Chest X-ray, AP view. Patient: 31 years old, sex F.
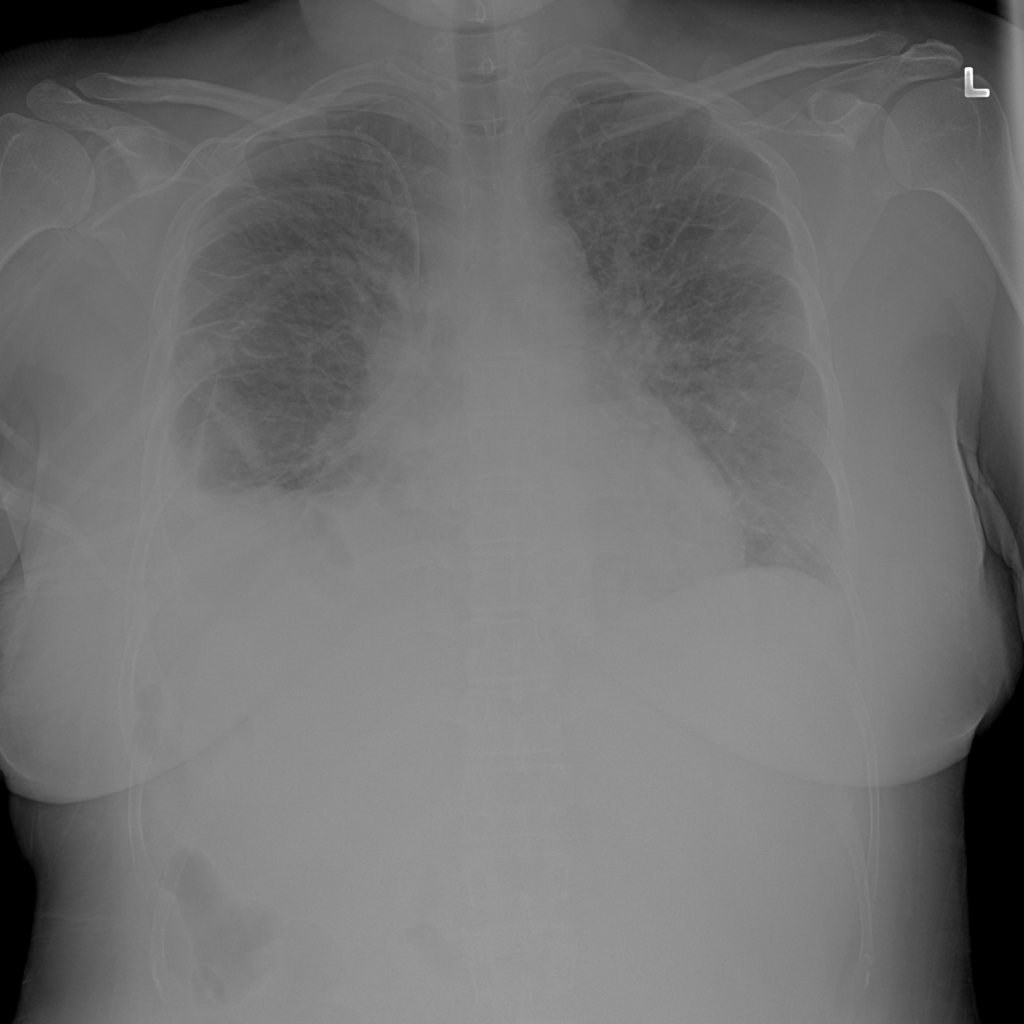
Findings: Effusion